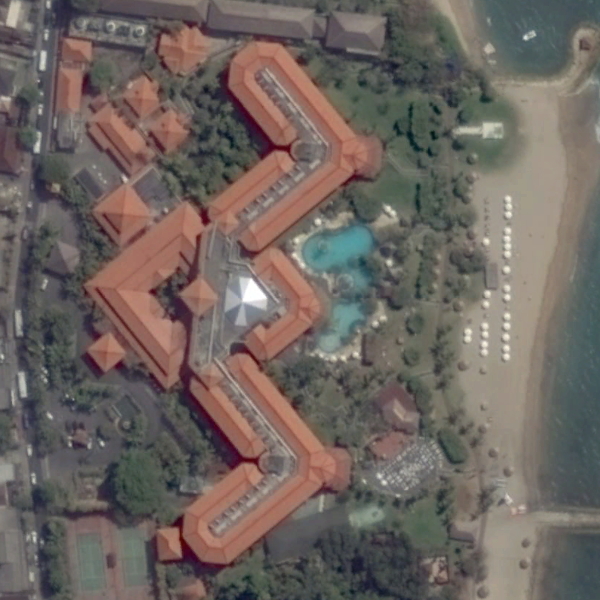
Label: Resort